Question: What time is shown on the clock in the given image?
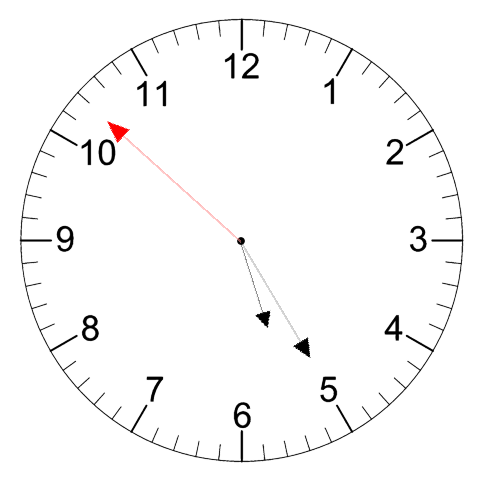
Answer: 05:24:52